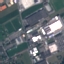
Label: Industrial